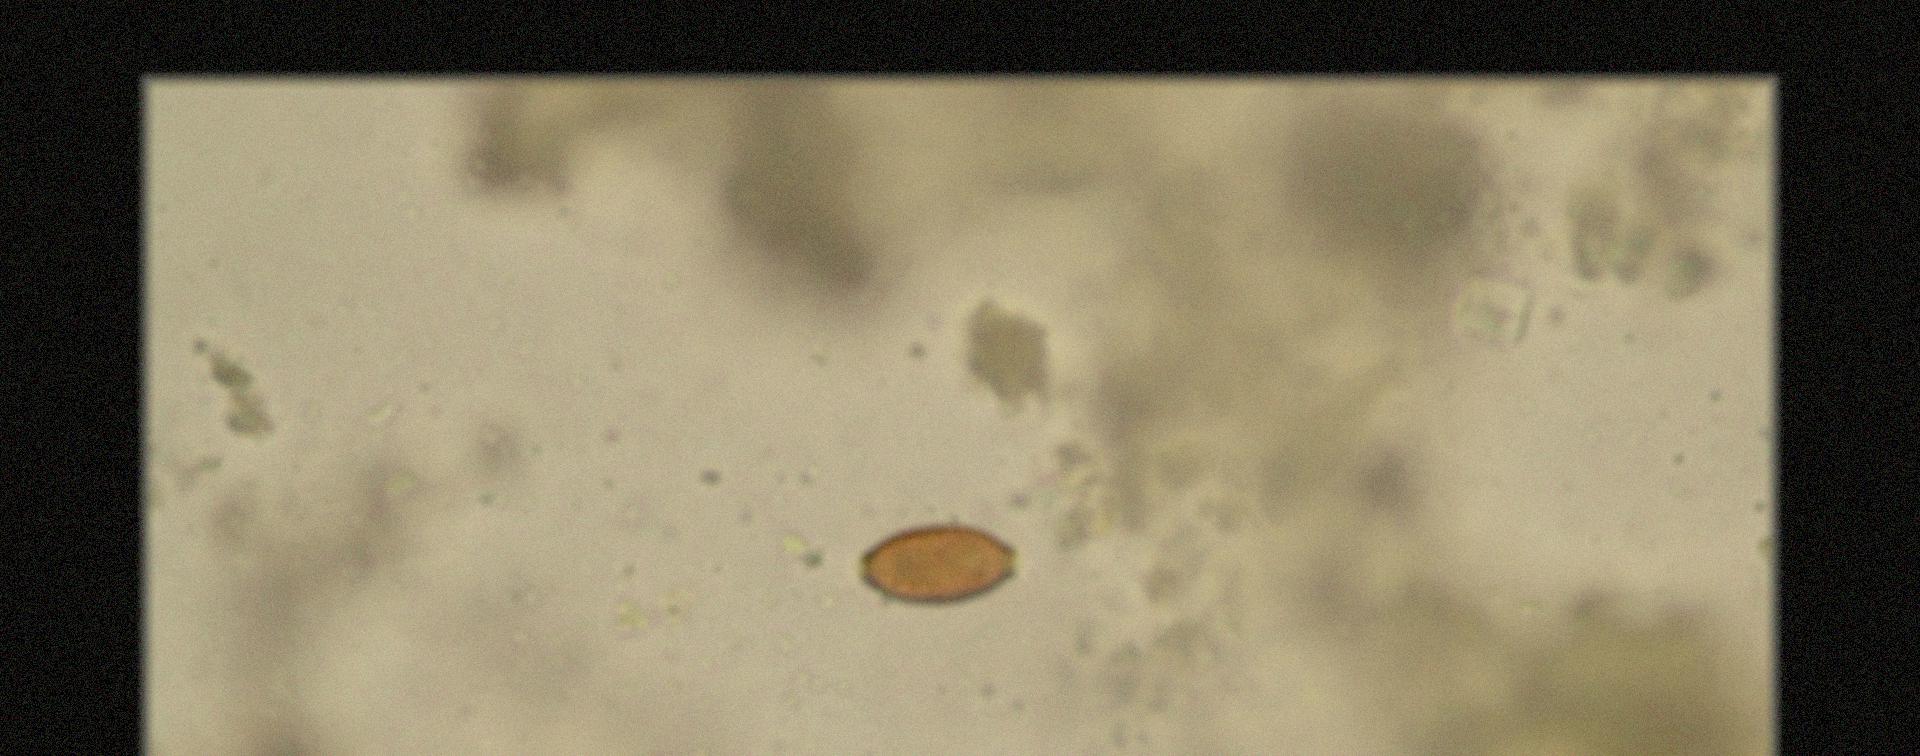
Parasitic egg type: Trichuris trichiura